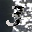
Label: 3